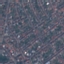
Label: Residential